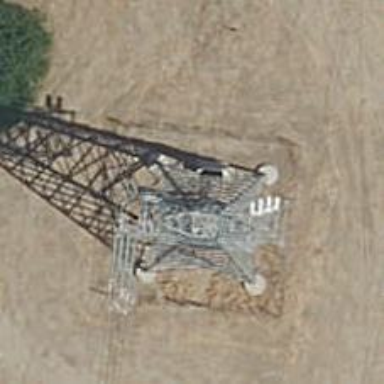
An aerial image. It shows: Lattice structure tower used for power distribution.